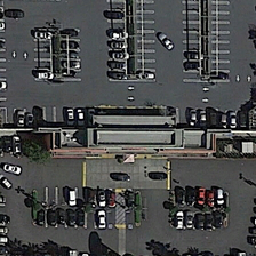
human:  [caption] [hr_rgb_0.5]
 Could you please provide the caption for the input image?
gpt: two parking lots next to each other have white and dark cars .

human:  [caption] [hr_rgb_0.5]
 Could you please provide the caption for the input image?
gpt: The long building stands apart from these two parking areas.

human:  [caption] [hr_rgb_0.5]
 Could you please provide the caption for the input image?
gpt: There are more cars parking on one side of the Plaza building than on the other.

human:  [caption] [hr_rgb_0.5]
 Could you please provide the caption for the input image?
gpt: There are more car parking than other cars in the long square building.

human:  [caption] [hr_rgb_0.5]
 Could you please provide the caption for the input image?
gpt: A long building separates the two parking lots.